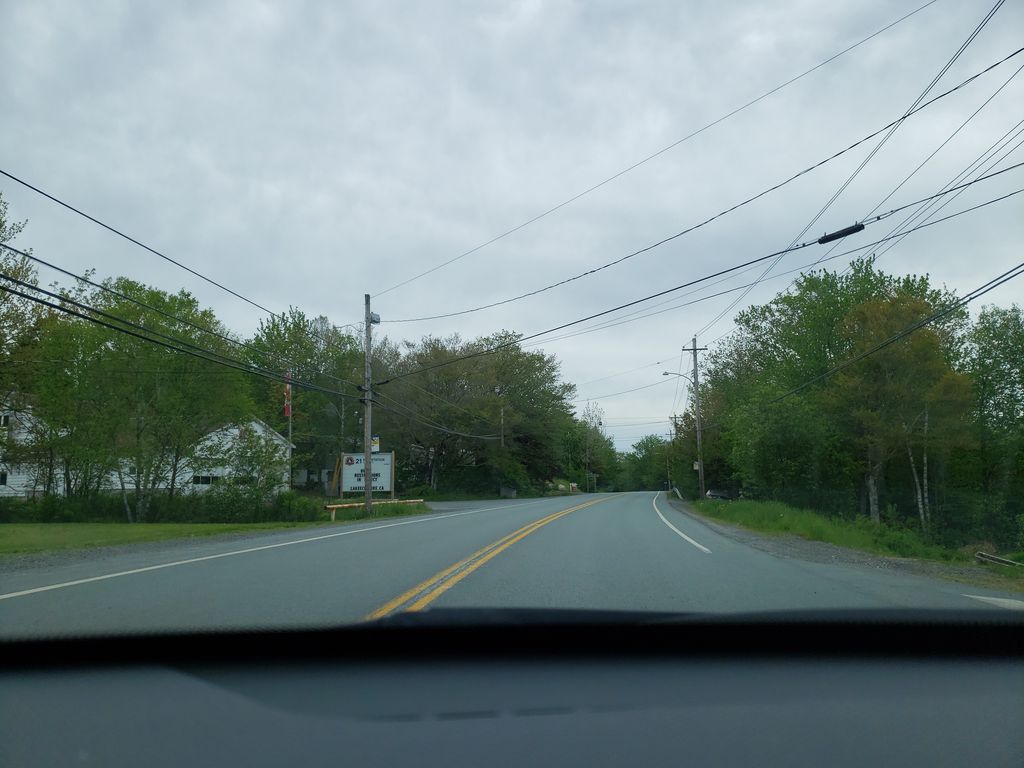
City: halifax